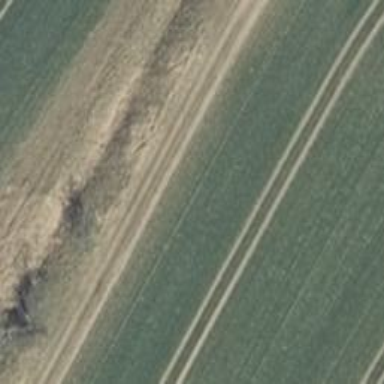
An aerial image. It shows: Grass track with grade 5 tracktype.